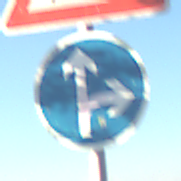
Verkehrszeichen: VorgeschriebeneFahrtrichtungGeradeausOderRechts
Zusatzzeichen oben: Arbeitsstelle
Umgebung: Outdoor, Nature
Tageszeit: SunriseSunset
Wetter: Clear
Licht: Natural
Jahreszeit: NotSpecified
Kontrast: HighContrast